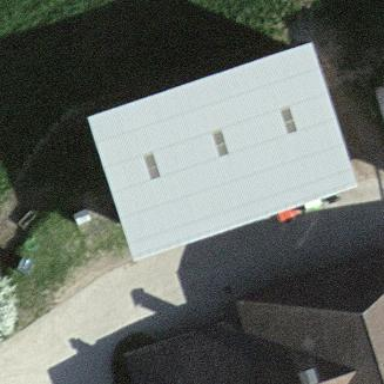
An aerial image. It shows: Shed building.